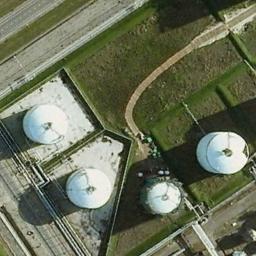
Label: storage_tank